Question: I was wondering. I have a simple Java web project with a servlet. When no users are using it (I host it local on GlassFish) I still see a sawtooth pattern in the memory usage of the process. I can't seem to understand what the JVM is doing? I understand the normal flow of the memory used by JVM. The heap is getting filled with objects the application is creating. At a certain point the heap reaches a point where the garbage collector comes in, which will remove all the 'cached' objects which no longer are used, so that new objects can be created and can be filled in the heap size.
What I wonder is, what is the JVM doing all the time when it's idle?
EDIT:
Like I said in the comments. I created a very simple Java application in Eclipse which showed a Swing window saying 'hello world'. When I watch the memory usage of the JVM in Java VisualVM, I see the same sawtooth pattern.
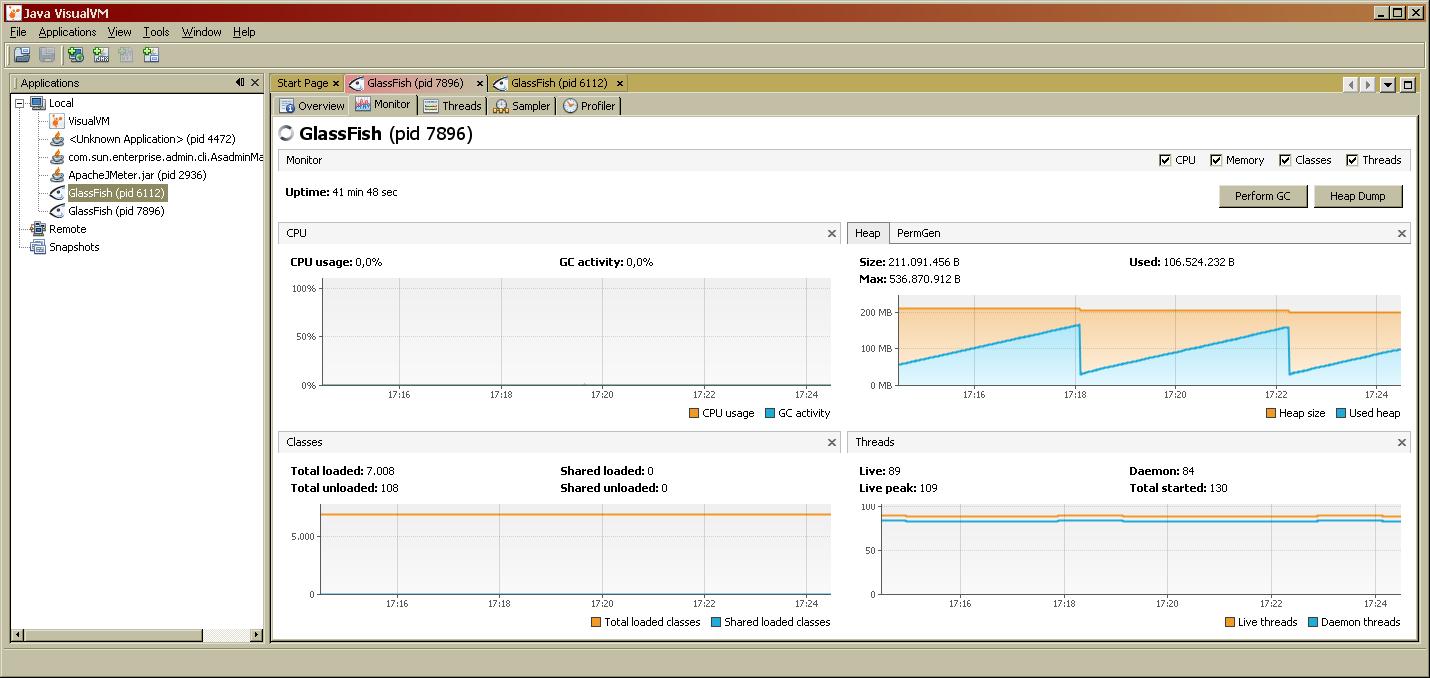
Answer: It turns out that VisualVM is the guilty one. This is because VisualVM constantly asks the JVM what it's statistics are, so the JVM creates objects to give the information to VisualVM.
Thanks to
<URL>